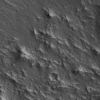
Atmospheric dust classification: not_dusty